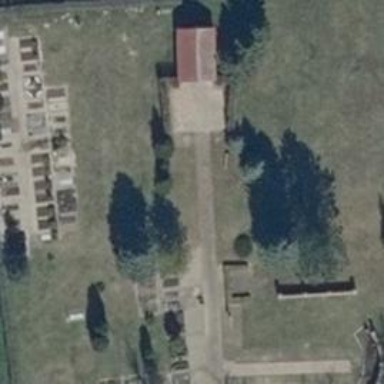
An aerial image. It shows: Cemetery.